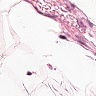
Metastatic tissue present: no